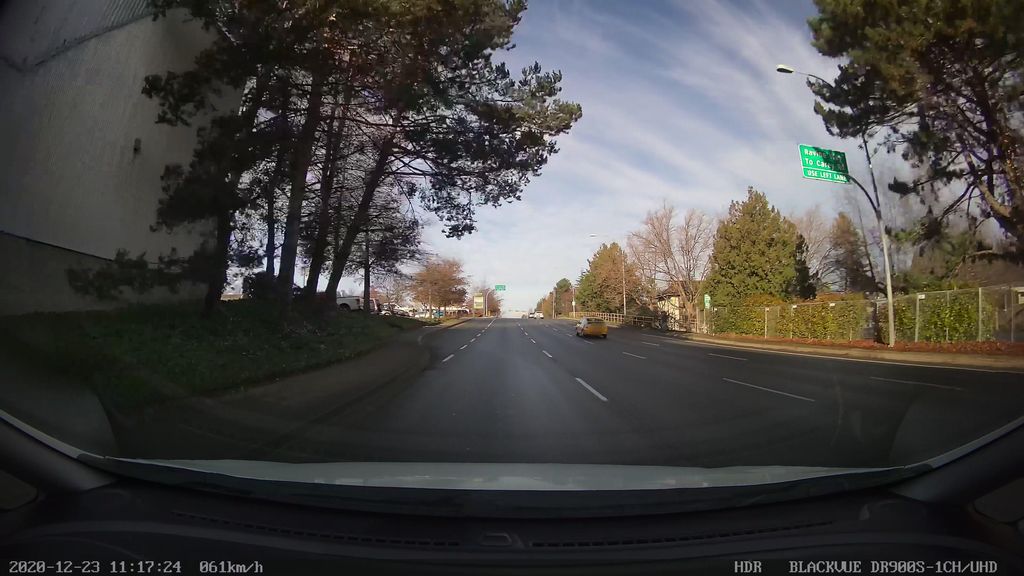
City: victoria